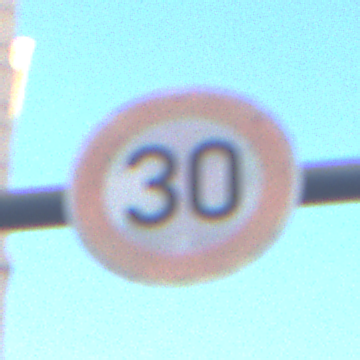
Verkehrszeichen: Geschwindigkeit30
Umgebung: Outdoor, Urban
Tageszeit: SunriseSunset
Wetter: Clear
Licht: Natural
Jahreszeit: NotSpecified
Kontrast: MediumContrast